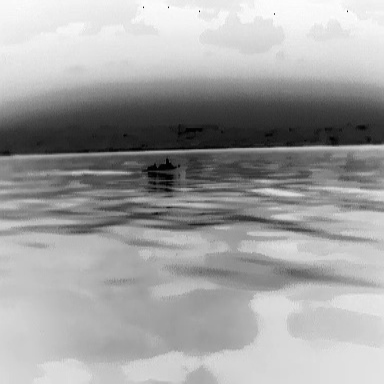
There is a warship in the infrared image.